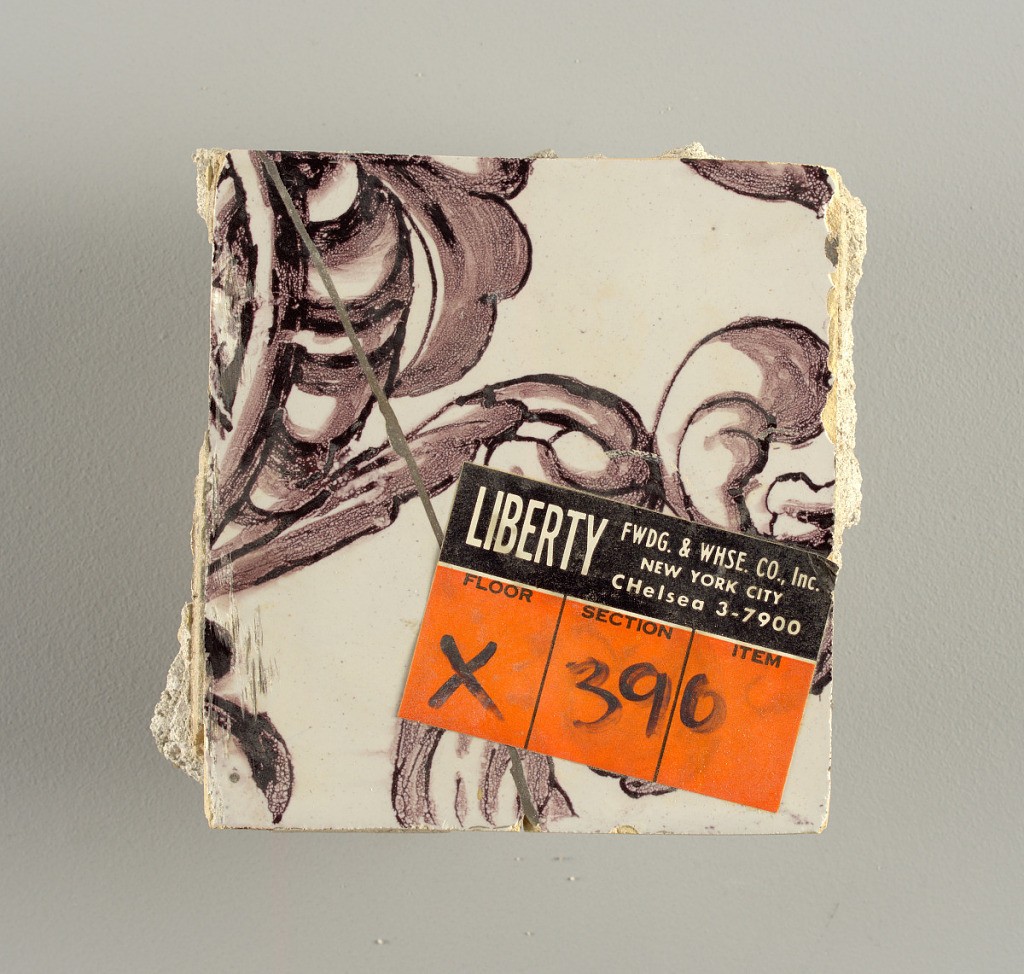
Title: Tile wall facing
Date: ca. 1725
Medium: Tin-glazed earthenware, underglaze
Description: Horizontal rectangle.  Thirty tiles wide and twenty-three tiles high with opening for fireplace eleven tiles wide and ten high.  Foliage arabesques disposed about three vertical axes from which are emphazised by urns at center and right, and at left by the figure of a standing woman carrying an infant on her arm and accompanied by two children.